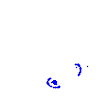
Particle: pion